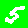
Digit: 5